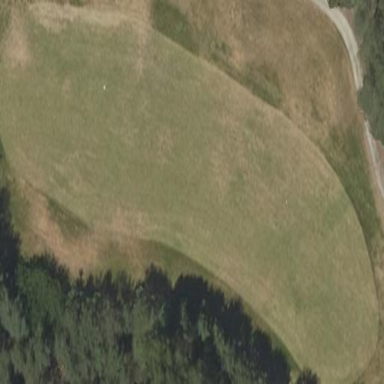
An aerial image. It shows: Scenic golf fairway.